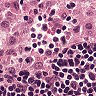
Metastatic tissue present: no